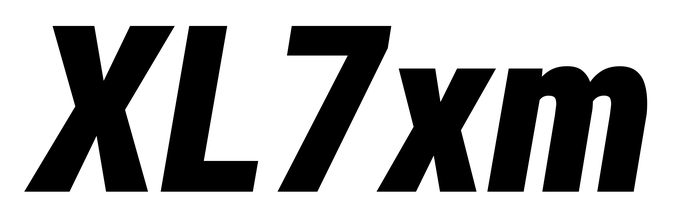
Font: Roboto-Italic_Condensed_Black_Italic